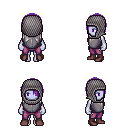
a pixel art fantasy rpg character, female body template, dark elf, purple skin, steel chest armor, magenta pants, purple bangs hairstyle, chain hood, maroon shoes, four views (front, back, left, right), 2x2 character sprite sheet, small pixel art, hard edges, no anti-aliasing